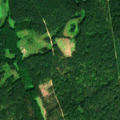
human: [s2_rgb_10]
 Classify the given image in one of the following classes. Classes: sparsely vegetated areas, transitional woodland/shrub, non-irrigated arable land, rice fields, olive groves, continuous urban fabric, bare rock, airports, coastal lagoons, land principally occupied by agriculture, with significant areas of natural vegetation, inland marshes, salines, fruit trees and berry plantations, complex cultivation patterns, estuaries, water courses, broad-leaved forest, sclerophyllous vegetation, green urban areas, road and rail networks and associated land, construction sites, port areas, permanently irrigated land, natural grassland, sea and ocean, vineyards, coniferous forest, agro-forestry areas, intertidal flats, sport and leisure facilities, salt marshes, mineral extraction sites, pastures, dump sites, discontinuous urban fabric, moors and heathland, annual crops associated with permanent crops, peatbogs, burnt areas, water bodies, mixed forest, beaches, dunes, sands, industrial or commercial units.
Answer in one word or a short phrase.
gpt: land principally occupied by agriculture, with significant areas of natural vegetation, coniferous forest, mixed forest